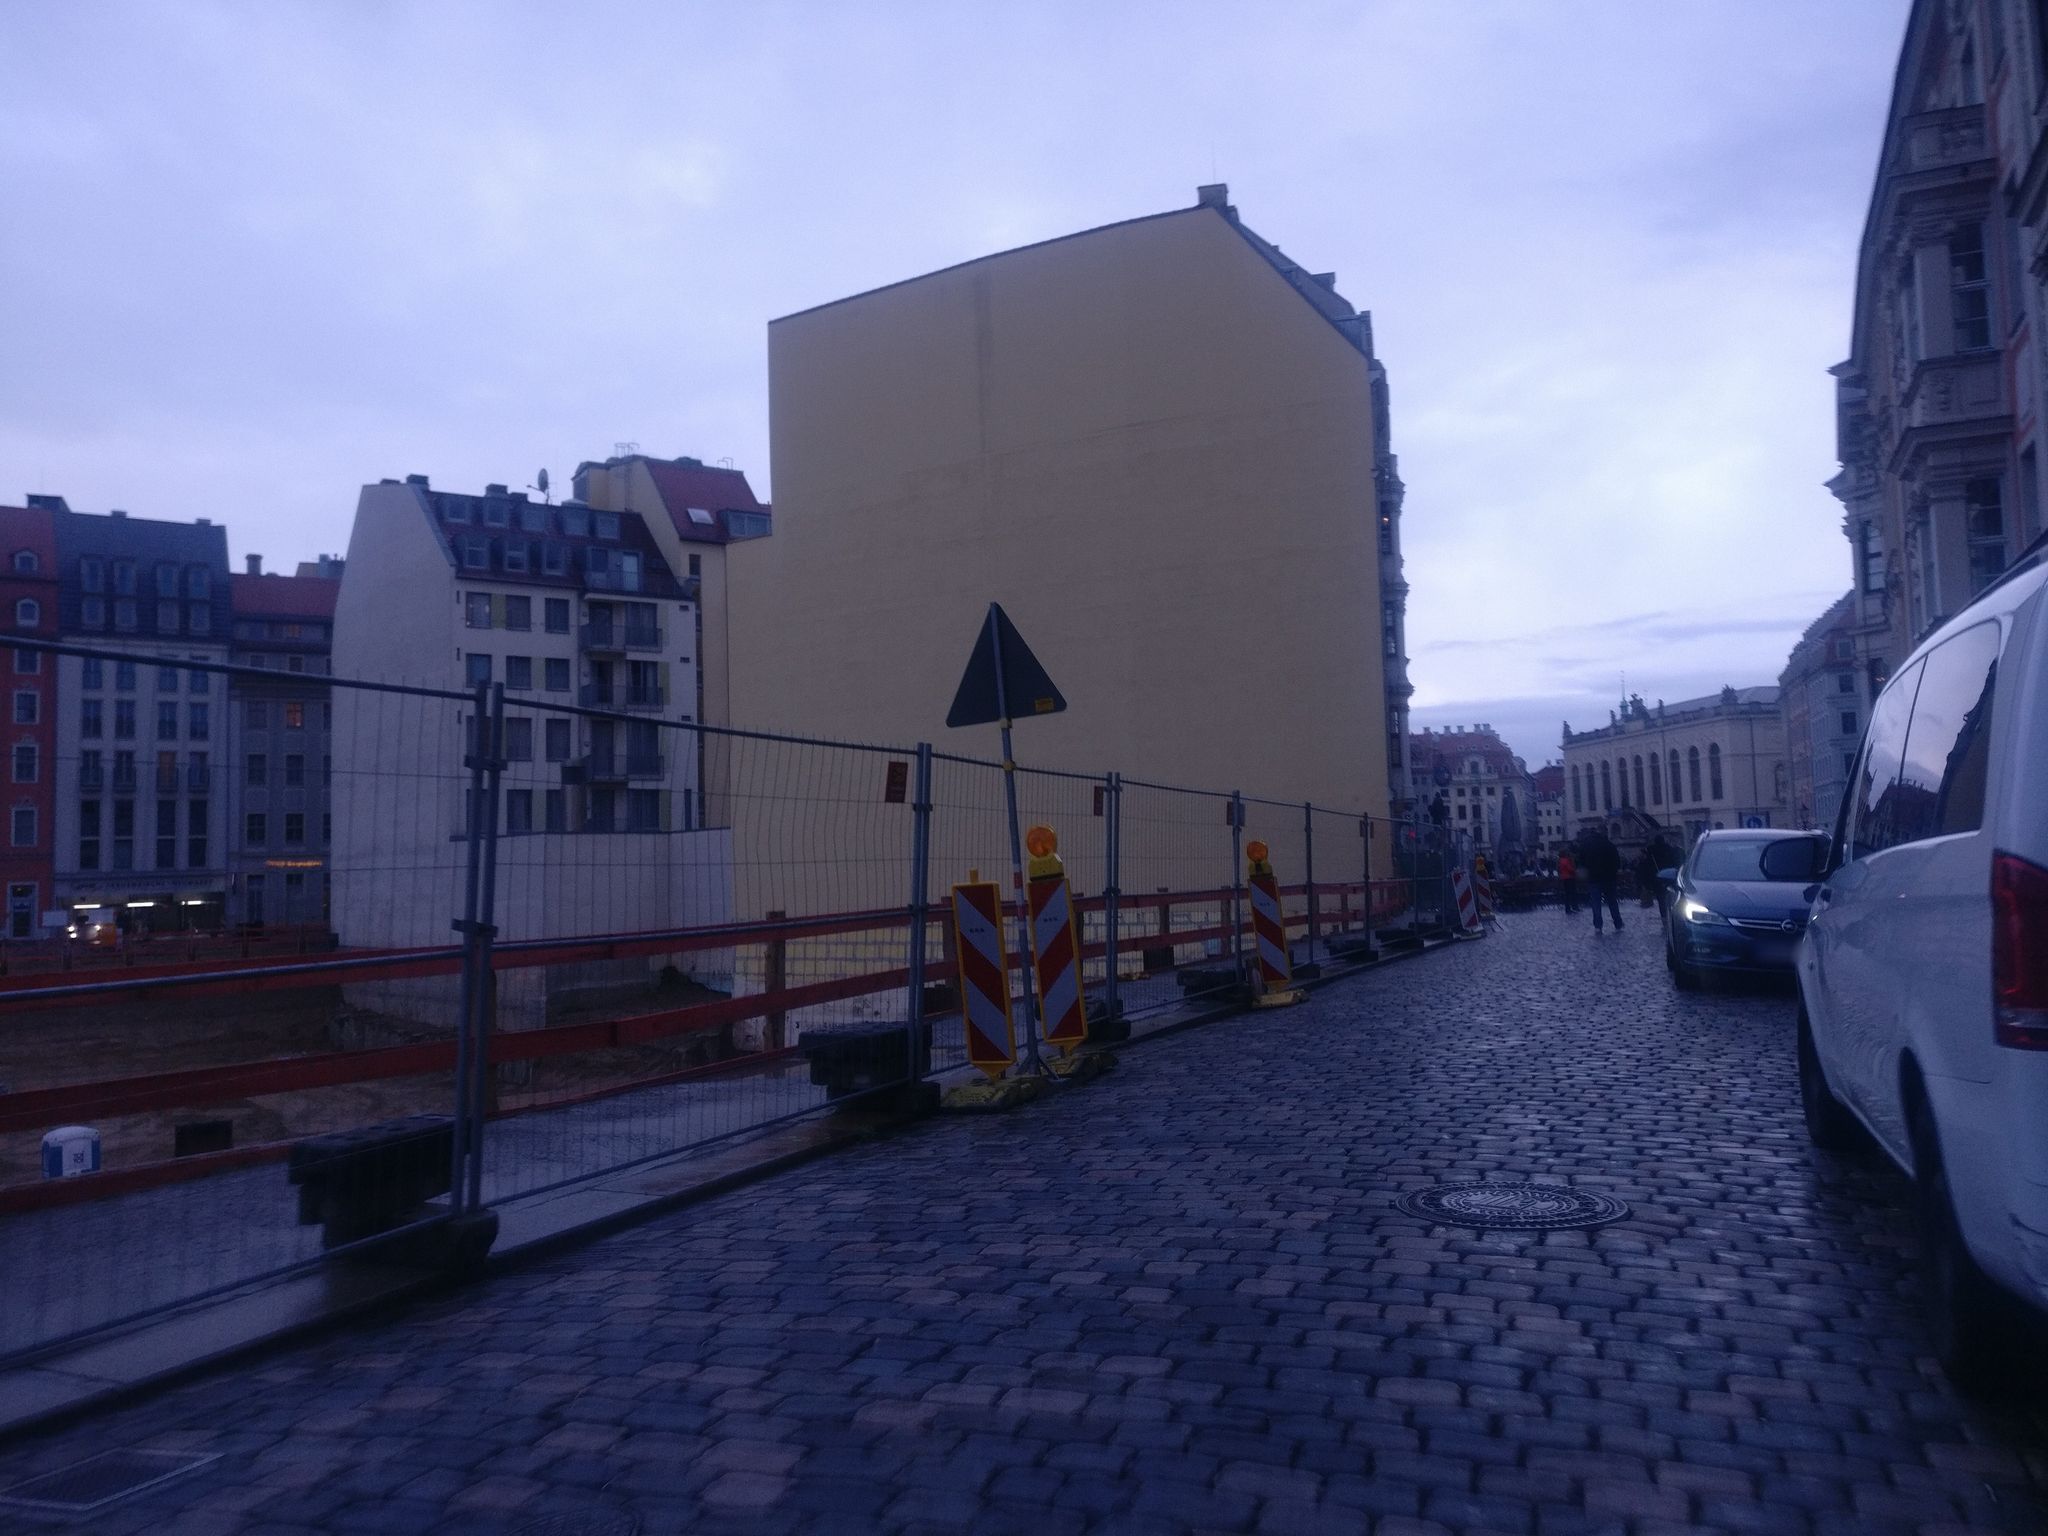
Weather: snowy
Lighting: day
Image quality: good
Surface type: walking surface
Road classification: living_street, pedestrian
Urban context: urban centre
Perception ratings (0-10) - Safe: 4.4, Lively: 7.26, Beautiful: 2.82, Boring: 5.6, Depressing: 4.69, Wealthy: 7.58